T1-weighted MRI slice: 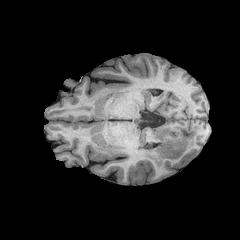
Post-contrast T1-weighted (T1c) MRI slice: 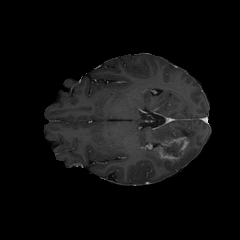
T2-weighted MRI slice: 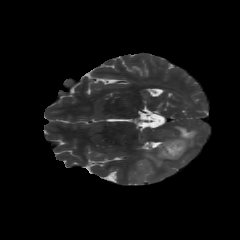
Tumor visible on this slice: yes